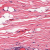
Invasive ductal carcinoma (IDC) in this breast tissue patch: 0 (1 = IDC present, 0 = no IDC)